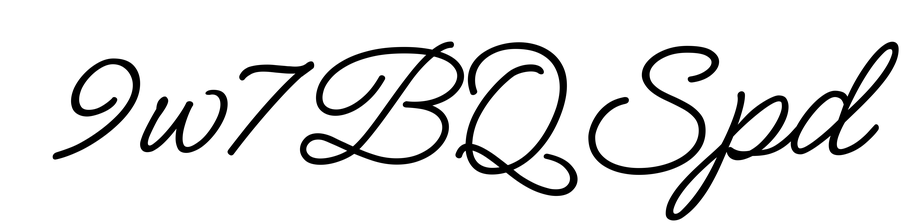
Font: MeowScript-Regular